Field crop: tomato
Growth stage: 2
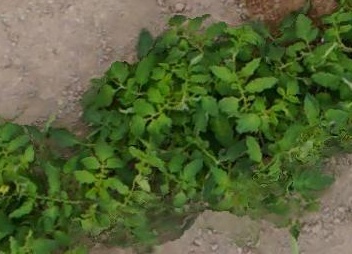
Species: tomato